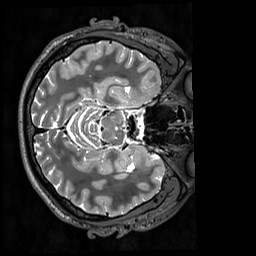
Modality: T2w
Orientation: axial
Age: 33
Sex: male
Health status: healthy
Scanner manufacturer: siemens
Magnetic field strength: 3 T
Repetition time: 3.2 s
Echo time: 0.568 s